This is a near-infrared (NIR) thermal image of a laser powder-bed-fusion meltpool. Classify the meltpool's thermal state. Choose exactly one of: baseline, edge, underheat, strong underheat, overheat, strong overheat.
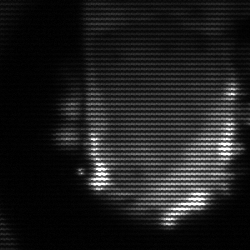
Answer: baseline